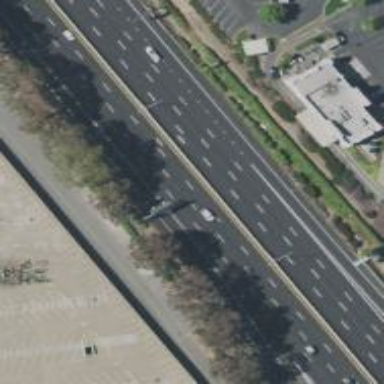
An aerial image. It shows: Motorway junction.